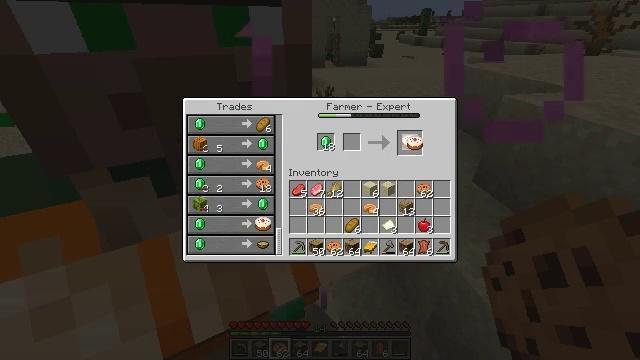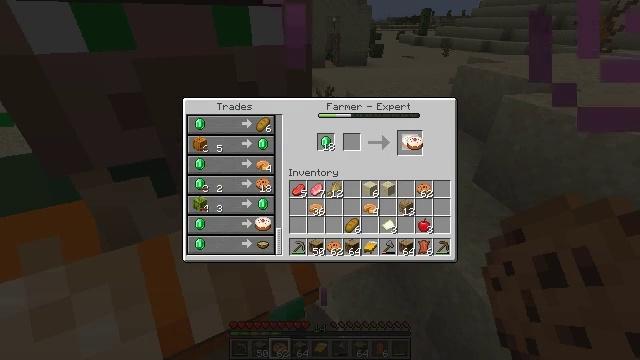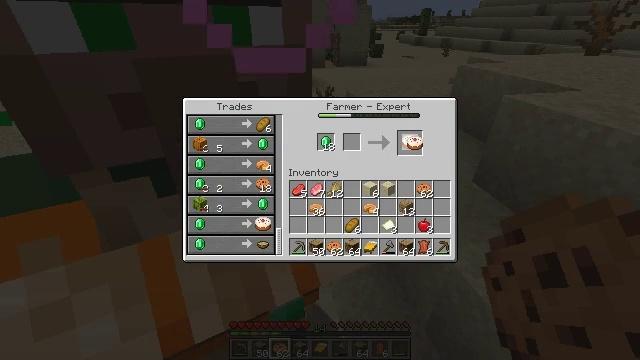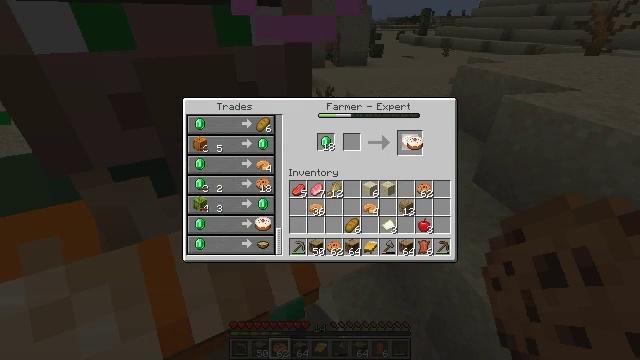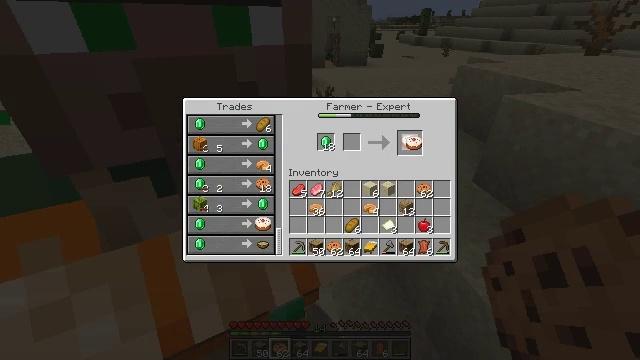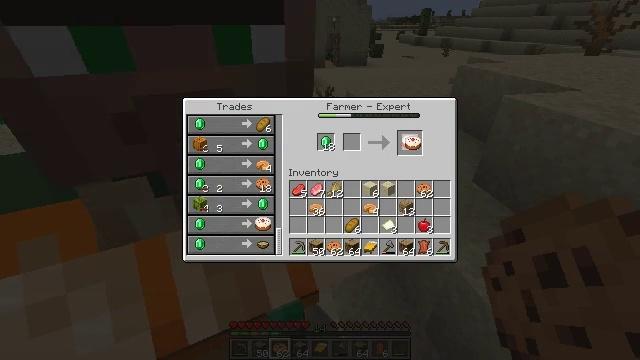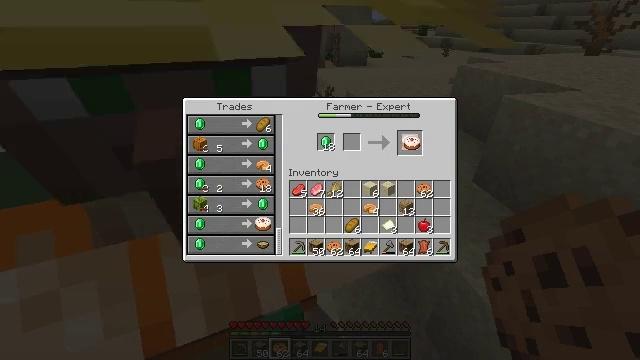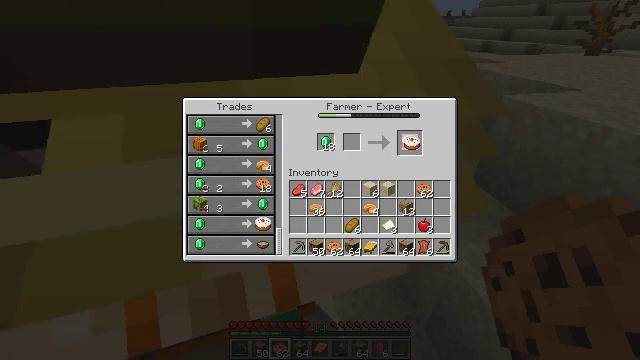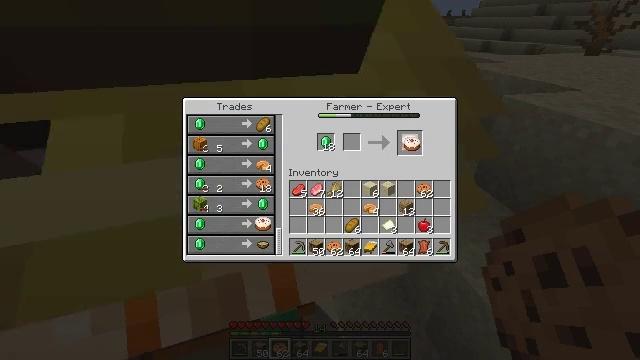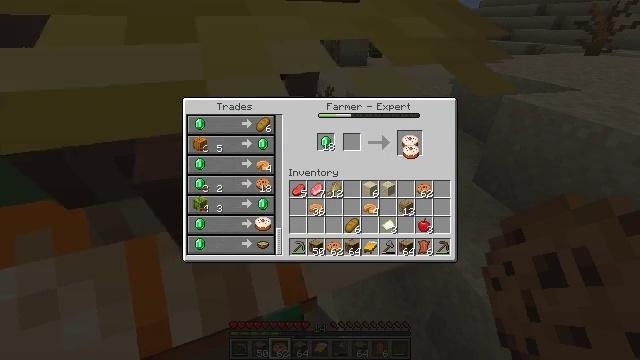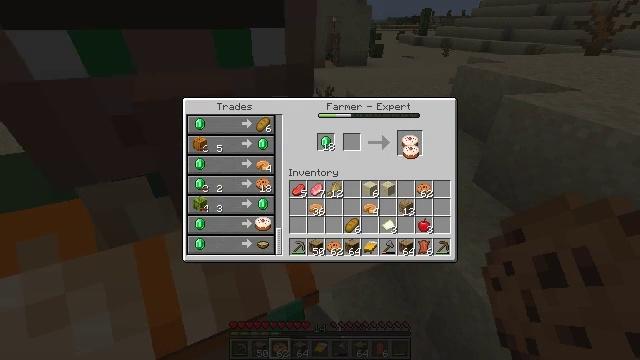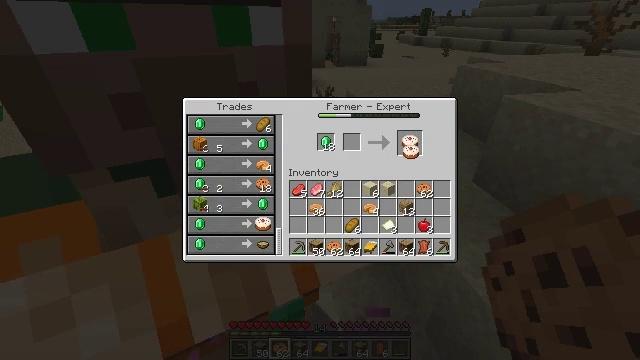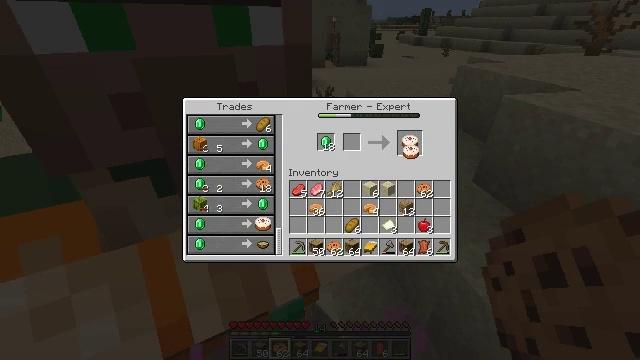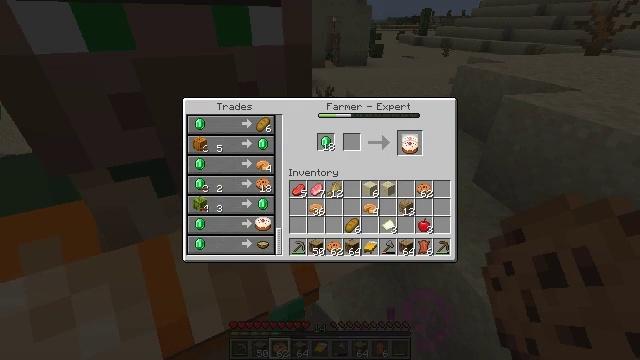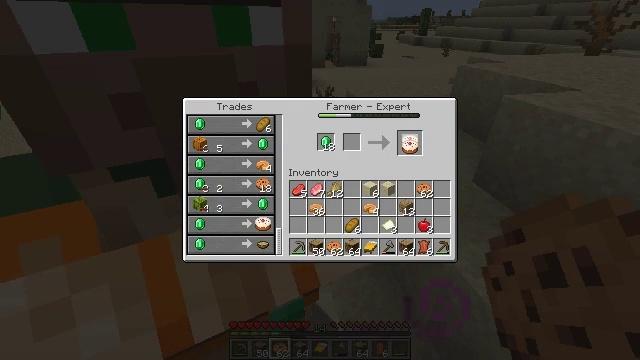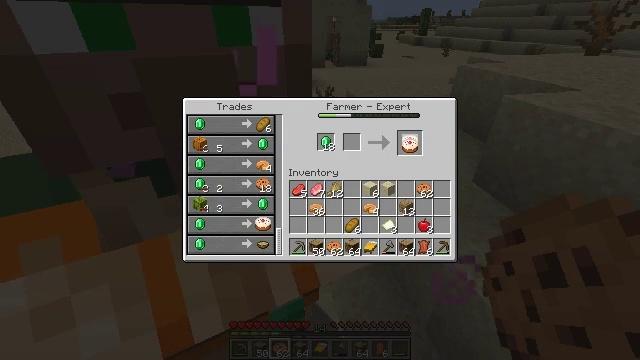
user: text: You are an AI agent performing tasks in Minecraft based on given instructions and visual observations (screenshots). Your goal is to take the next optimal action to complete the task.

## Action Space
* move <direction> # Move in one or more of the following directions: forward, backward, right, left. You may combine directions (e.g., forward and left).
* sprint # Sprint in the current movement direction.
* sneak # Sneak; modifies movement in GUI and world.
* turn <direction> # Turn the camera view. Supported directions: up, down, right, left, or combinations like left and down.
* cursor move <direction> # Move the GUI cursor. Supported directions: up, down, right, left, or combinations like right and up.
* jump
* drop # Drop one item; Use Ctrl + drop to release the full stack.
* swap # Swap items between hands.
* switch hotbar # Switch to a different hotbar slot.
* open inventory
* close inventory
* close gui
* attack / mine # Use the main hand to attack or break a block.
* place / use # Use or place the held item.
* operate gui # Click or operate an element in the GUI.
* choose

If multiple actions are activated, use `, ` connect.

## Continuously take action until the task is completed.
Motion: motion action
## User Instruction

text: Form a cake at the crafting table.
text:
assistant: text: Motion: no_op
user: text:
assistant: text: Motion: no_op
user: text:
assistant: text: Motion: no_op
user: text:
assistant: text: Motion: no_op
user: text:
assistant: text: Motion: no_op
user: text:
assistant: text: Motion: no_op
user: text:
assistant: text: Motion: no_op
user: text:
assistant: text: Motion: no_op
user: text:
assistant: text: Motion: cursor move down
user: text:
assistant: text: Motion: no_op
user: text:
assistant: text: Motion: no_op
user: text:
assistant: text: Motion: no_op
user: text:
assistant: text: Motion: no_op
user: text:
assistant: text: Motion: no_op
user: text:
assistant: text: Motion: operate gui
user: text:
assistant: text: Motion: operate gui
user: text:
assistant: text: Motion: operate gui
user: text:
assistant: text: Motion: no_op
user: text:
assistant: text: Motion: no_op
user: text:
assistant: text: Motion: no_op
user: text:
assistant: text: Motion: no_op
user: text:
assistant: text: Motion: no_op
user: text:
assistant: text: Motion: no_op
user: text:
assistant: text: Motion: cursor move left and down
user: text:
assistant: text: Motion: cursor move left and down
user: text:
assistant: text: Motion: no_op
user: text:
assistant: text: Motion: no_op
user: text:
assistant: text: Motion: no_op
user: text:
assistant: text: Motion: operate gui
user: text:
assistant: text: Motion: operate gui